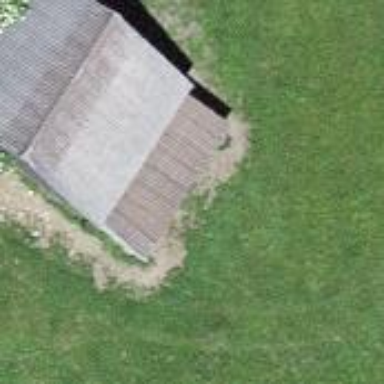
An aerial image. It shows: Rural barn.